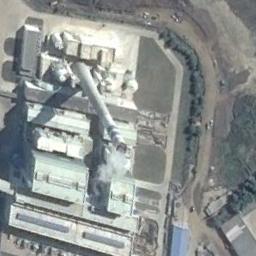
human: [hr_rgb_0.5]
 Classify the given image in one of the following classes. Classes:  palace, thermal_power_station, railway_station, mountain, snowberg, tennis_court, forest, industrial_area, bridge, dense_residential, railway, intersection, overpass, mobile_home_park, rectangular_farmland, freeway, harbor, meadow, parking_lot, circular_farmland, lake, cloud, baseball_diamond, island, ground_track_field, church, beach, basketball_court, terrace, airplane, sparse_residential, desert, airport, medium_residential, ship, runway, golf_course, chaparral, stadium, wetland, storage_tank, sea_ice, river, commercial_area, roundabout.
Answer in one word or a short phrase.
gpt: thermal_power_station